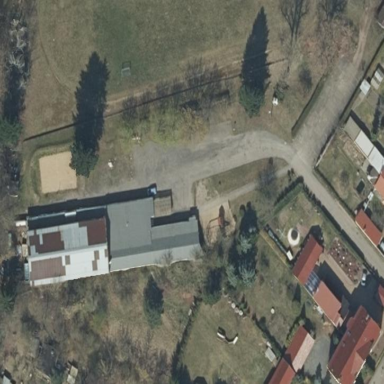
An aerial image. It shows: Community center.